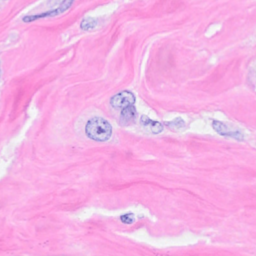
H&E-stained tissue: Breast